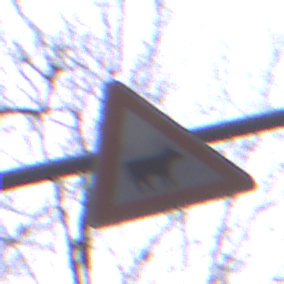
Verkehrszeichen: ViehtriebLinks
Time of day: MorningAfternoon
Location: Outdoor (Nature)
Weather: Overcast
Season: Autumn
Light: Natural